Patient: sex M, age 36
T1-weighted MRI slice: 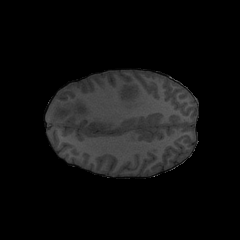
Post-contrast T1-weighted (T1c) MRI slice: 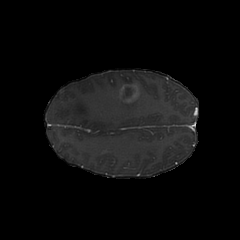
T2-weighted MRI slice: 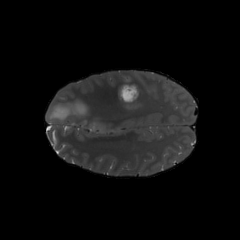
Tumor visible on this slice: yes
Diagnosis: Glioblastoma, IDH-wildtype
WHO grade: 4